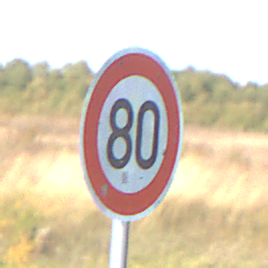
Verkehrszeichen: Geschwindigkeit80
Umgebung: Outdoor, Nature
Tageszeit: MorningAfternoon
Wetter: Clear
Licht: Natural
Jahreszeit: Autumn
Kontrast: HighContrast